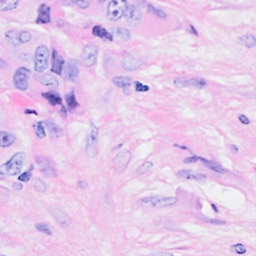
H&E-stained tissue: Breast